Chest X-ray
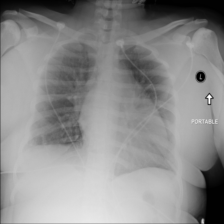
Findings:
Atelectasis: negative
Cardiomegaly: positive
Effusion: negative
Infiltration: negative
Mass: negative
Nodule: negative
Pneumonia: negative
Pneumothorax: negative
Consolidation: negative
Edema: negative
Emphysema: negative
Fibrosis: negative
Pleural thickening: negative
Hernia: negative